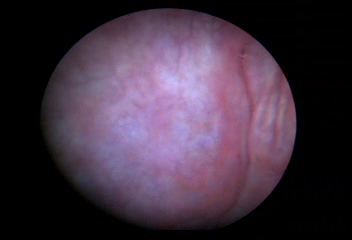
Modality: BLC
Class: Normal mucosa
Bladder cancer association: No